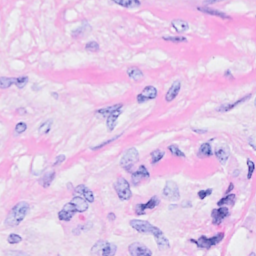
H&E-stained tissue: Breast